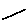
Label: line